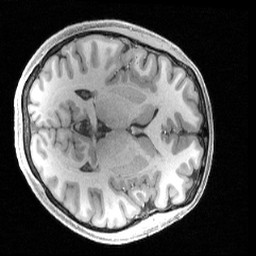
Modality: T1w
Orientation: axial
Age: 21
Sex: female
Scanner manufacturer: siemens
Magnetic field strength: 3 T
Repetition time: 2.4 s
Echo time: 0.00224 s